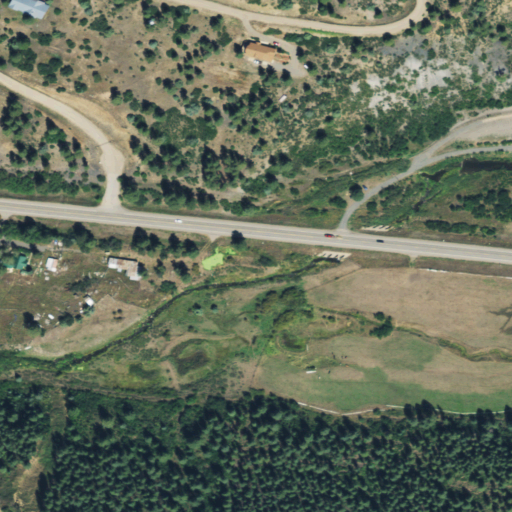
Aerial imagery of valley in Colorado named Martinez Canyon containing shrub, evergreen forest, woody wetlands, low intensity development, open development, herbaceous wetlands, and medium intensity development